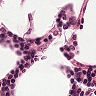
Metastatic tissue present: no